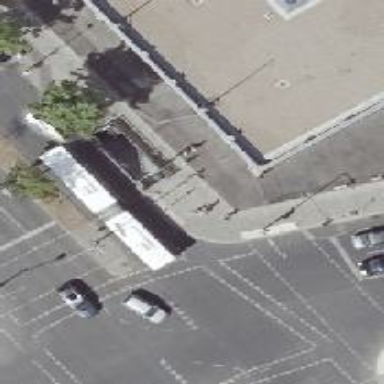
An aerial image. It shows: Sidewalk along the footway.